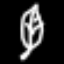
Label: leaf